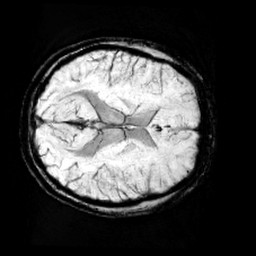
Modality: minIP
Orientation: axial
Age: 12
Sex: female
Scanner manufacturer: siemens
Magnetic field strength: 3 T
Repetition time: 0.027 s
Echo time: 0.02 s